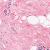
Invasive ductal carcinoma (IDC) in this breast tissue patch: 0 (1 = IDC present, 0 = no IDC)